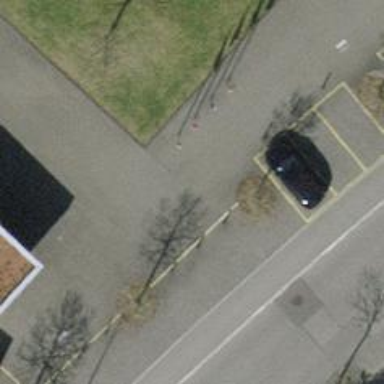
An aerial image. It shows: Bollard.